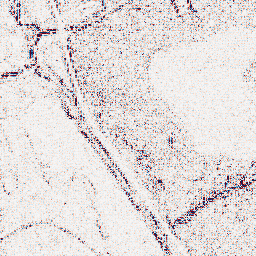
Category: wavelet
Decomposition family: wavelet_reverse_biorthogonal
Decomposition parameters: wavelet: rbio1.3
level: 1
Upsampling method: quintic
Upsampling parameters: scale: 8
Upsampling scale: 8